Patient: sex F, age 27
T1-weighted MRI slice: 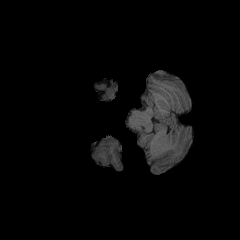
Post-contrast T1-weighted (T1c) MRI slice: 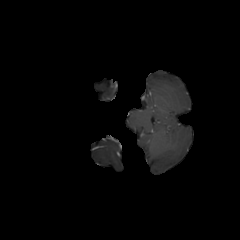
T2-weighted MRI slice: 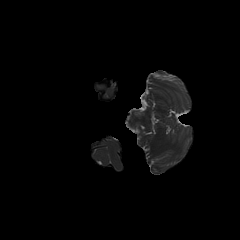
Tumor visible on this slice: no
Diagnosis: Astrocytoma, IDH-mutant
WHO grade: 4